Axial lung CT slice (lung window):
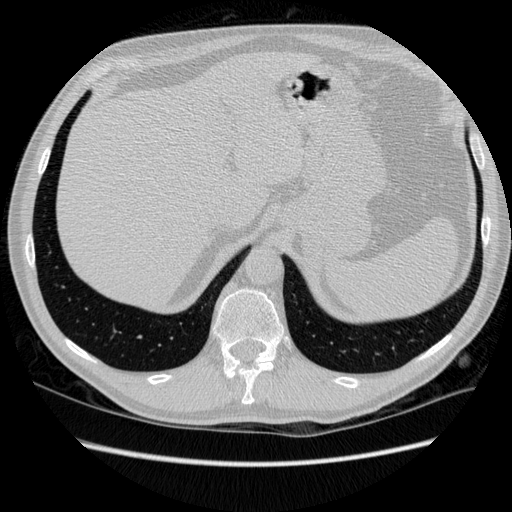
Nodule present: no